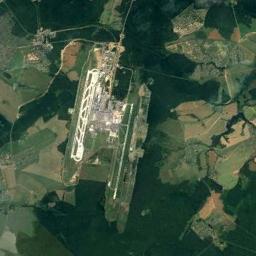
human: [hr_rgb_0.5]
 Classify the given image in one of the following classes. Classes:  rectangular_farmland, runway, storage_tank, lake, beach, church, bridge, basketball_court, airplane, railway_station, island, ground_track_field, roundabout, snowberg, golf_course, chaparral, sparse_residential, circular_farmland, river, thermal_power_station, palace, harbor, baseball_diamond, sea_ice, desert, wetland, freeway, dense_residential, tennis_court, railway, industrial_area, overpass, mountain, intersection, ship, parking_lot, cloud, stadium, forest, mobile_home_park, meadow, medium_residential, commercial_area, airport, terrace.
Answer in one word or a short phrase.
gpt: airport